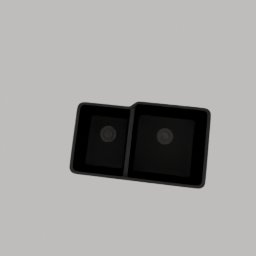
Label: appliances